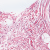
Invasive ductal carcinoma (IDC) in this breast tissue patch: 0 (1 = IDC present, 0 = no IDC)